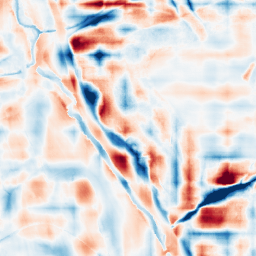
Category: wavelet
Decomposition family: wavelet_reverse_biorthogonal
Decomposition parameters: wavelet: rbio4.4
level: 5
Upsampling method: quintic
Upsampling parameters: scale: 8
Upsampling scale: 8